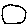
Label: circle